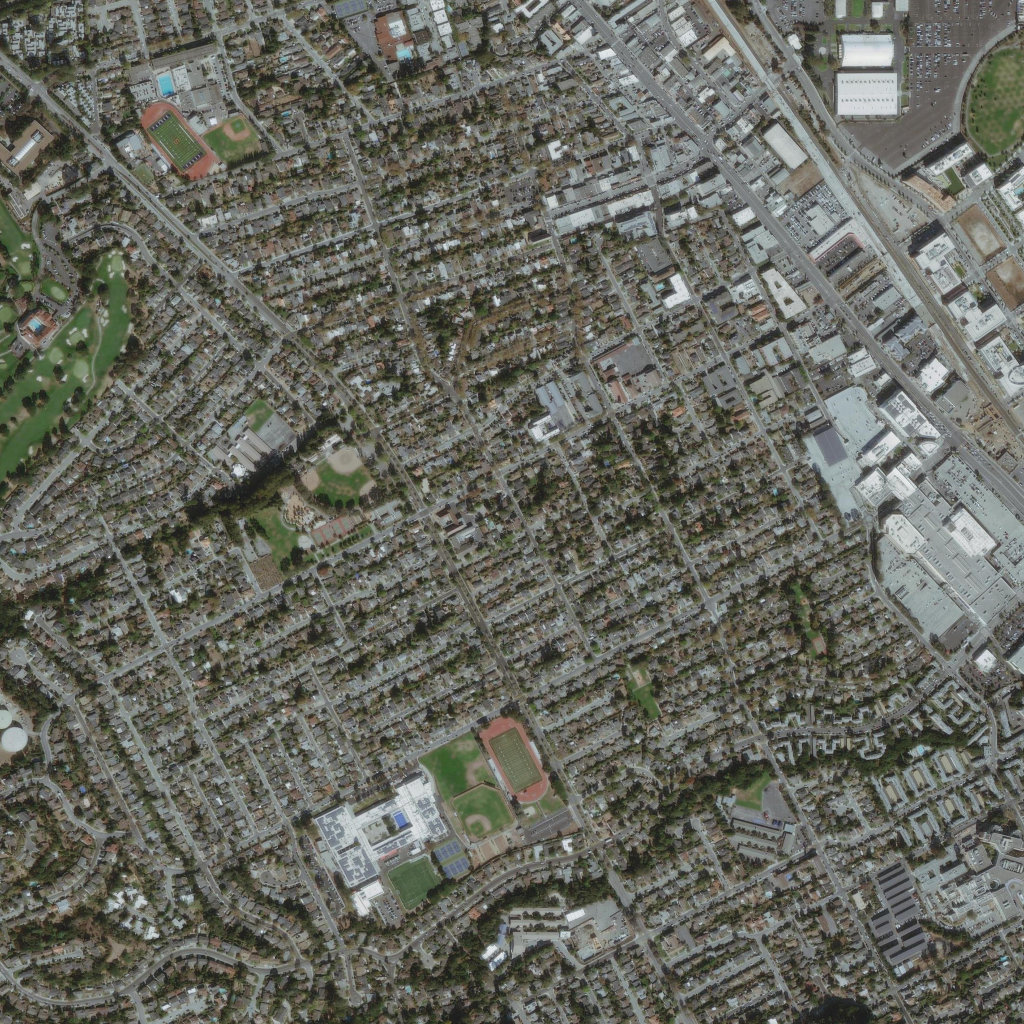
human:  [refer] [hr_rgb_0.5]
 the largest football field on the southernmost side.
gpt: <box>[[37, 83, 43, 89, 0]]</box>